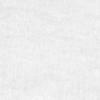
Label: no_change